Question: When I try to deploy to a remote Tomcat server using 'grails prod deploy tomcat' I get the error:
Has anybody encountered that?
P.S. On the contrary, the command 'mvn tomcat7:deploy' works.
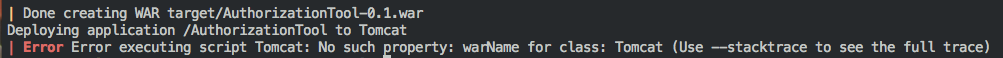
Answer: Problem was resolved by adding 'def warName = configureWarName()' to
'''
...
switch (cmd) {
case 'deploy':
war()
def warName = configureWarName()
println "Deploying application $serverContextPath to Tomcat"
deploy(war: warName, url: url, path: serverContextPath, username: user, password: pass)
break
....
'''